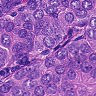
Metastatic tissue present: yes